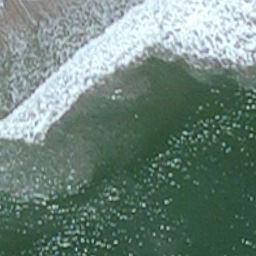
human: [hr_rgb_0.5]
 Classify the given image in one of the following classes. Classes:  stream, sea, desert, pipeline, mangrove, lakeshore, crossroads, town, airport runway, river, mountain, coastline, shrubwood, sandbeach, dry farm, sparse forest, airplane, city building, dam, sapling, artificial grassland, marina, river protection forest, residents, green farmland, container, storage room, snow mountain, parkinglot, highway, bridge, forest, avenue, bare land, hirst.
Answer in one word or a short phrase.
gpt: coastline